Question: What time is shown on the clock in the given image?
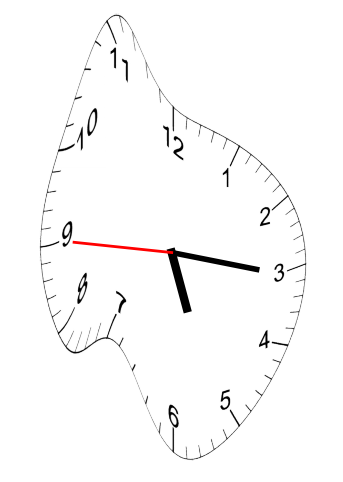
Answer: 05:15:45